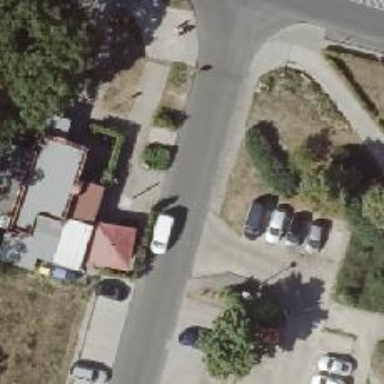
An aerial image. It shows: Residential road with separate asphalt sidewalk.